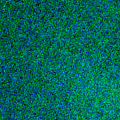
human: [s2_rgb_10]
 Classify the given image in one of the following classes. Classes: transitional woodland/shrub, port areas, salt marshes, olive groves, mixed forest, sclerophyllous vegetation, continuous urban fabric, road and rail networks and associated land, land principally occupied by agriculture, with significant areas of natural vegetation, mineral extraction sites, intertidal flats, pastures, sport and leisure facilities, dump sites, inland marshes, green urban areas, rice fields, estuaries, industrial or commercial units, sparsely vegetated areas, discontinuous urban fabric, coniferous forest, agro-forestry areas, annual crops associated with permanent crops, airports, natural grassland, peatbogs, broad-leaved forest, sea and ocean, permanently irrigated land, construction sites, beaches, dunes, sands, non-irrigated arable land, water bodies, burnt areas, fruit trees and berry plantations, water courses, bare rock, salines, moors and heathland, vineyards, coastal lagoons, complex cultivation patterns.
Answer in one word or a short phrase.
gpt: sea and ocean